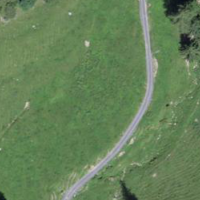
EUNIS habitat code: 23
Species observed at this site:
Equisetum sylvaticum